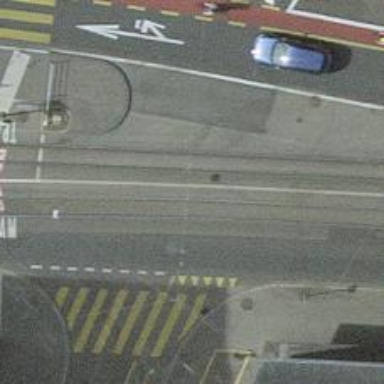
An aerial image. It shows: Tram level crossing on the railway.